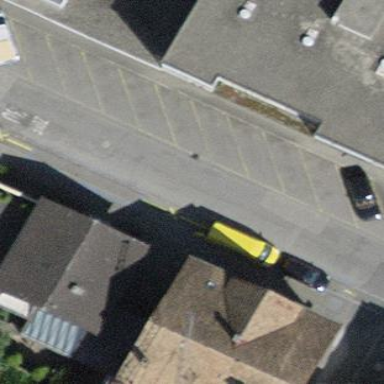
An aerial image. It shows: Street-side parking area with diagonal orientation.